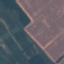
Land use / land cover class: AnnualCrop